Question: I have been searching around here and elsewhere on the internet searching for a solution, and have wasted too much time on this. Keep in mind I am fairly new to web design and am self taught. It is possible I just completely missing something.
When I click the but who calls the CallMeMaybe() function I will get the "Starting 1" and "passed test 1" alerts only. So my pagemethods gethello() I am assuming is not getting called, or at least not doing anything.
'''
function CallMeMaybe() {
var dest;
// call server side method
alert("Starting 1");
if (typeof (PageMethods) == "undefined") {
alert("Not Working");
}
else {
alert("passed test 1");
var prm = Sys.WebForms.PageRequestManager.getInstance();
PageMethods.GetHello(CallSuccess, CallFailed, dest);
}
alert("Sent");
}
function CallSuccess(res, destCtrl) {
alert("success");
var dest = document.getElementById(destCtrl);
alert(res);
var str = "";
var table_result = "<table border='1'>";
for (var i = 1; i < res.length - 1; i++) {
str += (res[i] + "<br />");
table_result += "<tr><td><img src='Images/img" + i + ".jpg' alt='' width='100' height='100'/></td></tr>";
}
table_result += "</table>";
//document.querySelector('#results').innerHTML += str;
document.querySelector('#results').innerHTML += table_result;
}
// alert message on some failure
function CallFailed(res, destCtrl) {
alert(res.get_message());
}
'''
When I run the Developer Tools in Chrome I get this:

If any of you could help me or point me into the right direction that would be awesome! Like I said I have wasted too much time trying to figure this out and finally decided to come here to ask for help.
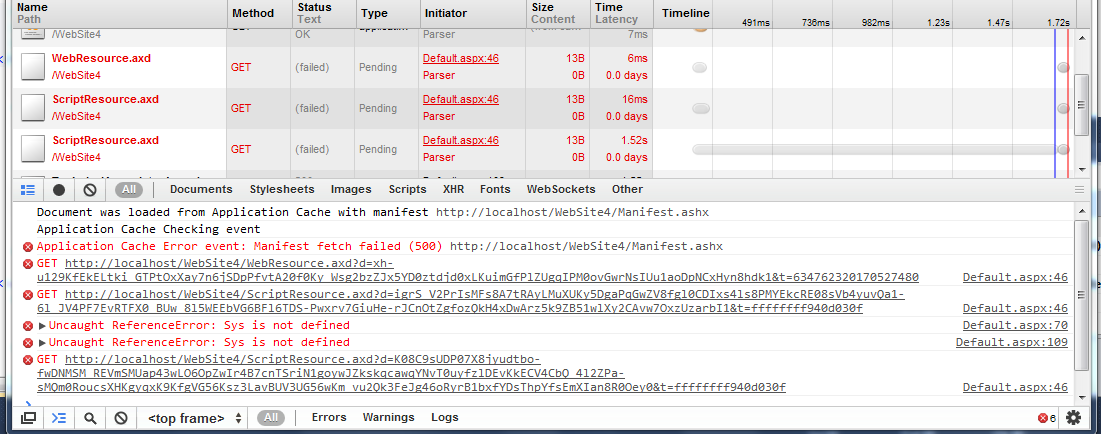
Answer: Found my problem! I had to add the following code to my Web.config file:
'''
<system.webServer>
<handlers>
<add name="ManifestHandler" verb="*" path="*.manifest" type="TestWebSvc.ManifestHandler" resourceType="Unspecified" preCondition="integratedMode"/>
<add name="ScriptResource" preCondition="integratedMode" verb="GET,HEAD" path="ScriptResource.axd" type="System.Web.Handlers.ScriptResourceHandler, System.Web.Extensions, Version=1.0.61025.0, Culture=neutral, PublicKeyToken=31bf3856ad364e35"/>
<add name="Telerik.Web.UI.WebResource" path="Telerik.Web.UI.WebResource.axd" type="Telerik.Web.UI.WebResource, Telerik.Web.UI" verb="*"/>
</handlers>
</system.webServer>
'''